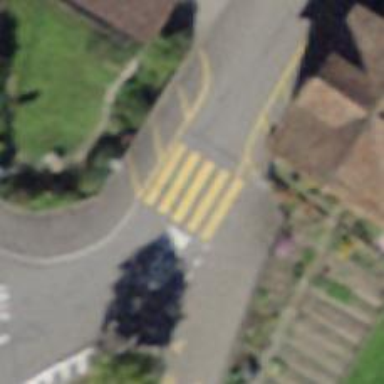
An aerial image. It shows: Asphalt footway with marked zebra crossing.